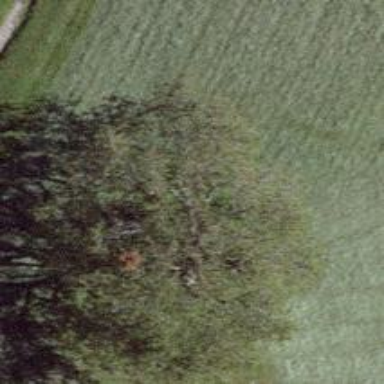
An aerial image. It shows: Single tag "natural: tree."